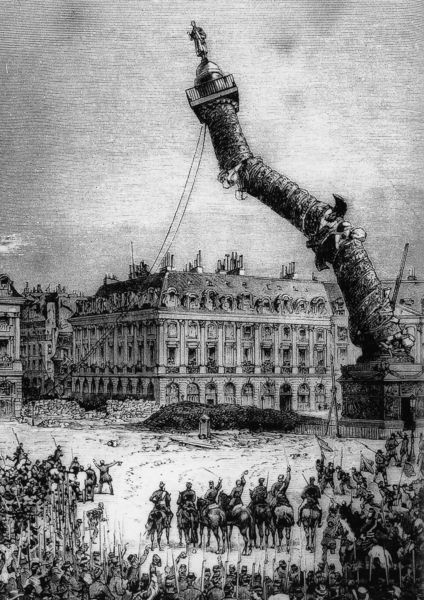
Titel: Die Zerstörung der Vendome Säule, Paris
Künstler: Daniel Vierge
Schlagwörter: gemälde, menschen, stadt, fenster, grau, schwarz, säule, weiss, zeichnung, gebäude, haus, menge, bild, figur, pferde, reiter, turm, chaos, statue, fahne, platz, schutt, krieg, seile, soldaten, berlin, denkmal, schwarzweiss, schwerter, waffen, schief, abriss, gebäide